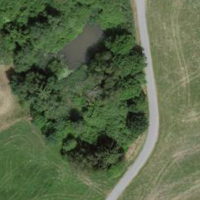
EUNIS habitat code: 41
Species observed at this site:
Milvus milvus
Poecile palustris
Aix galericulata
Cyanistes caeruleus
Parus major
Passer montanus